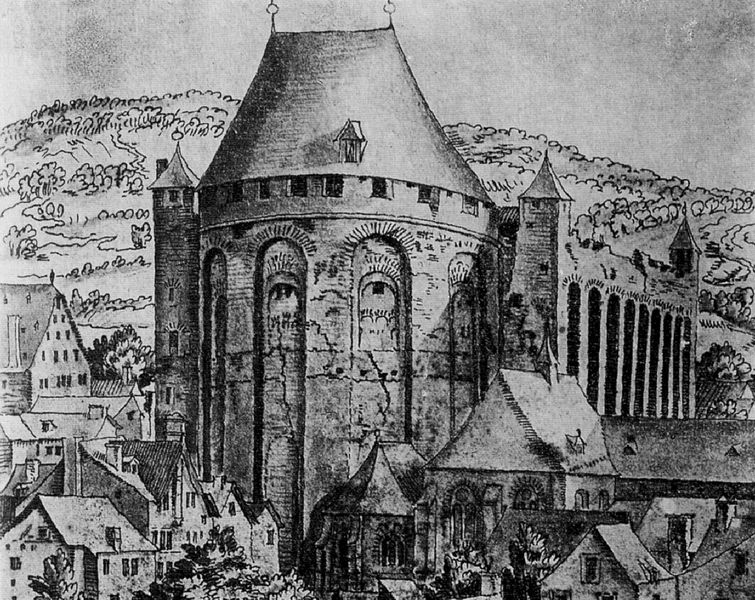
Titel: Manuskript “Luciliburgensia Romana”/ Ansicht der zur Burganlage umfunktionierten spätantiken Palastaula
Künstler: Alexander Wiltheim
Schlagwörter: berg, schatten, bäume, stadt, fenster, grau, schwarz, skizze, zeichnung, dach, gebäude, haus, schloss, architektur, augen, häuser, hügel, kirche, auge, gotik, wald, schornstein, turm, ansicht, berge, dorf, dächer, giebel, deutsch, stadtansicht, bögen, tusche, burg, türme, dom, druck, schwarz-weiss, radierung, stich, mittelalter, schütze, tuschezeichnung, wef, hügrl, wehrkirche, radierung#, schptze